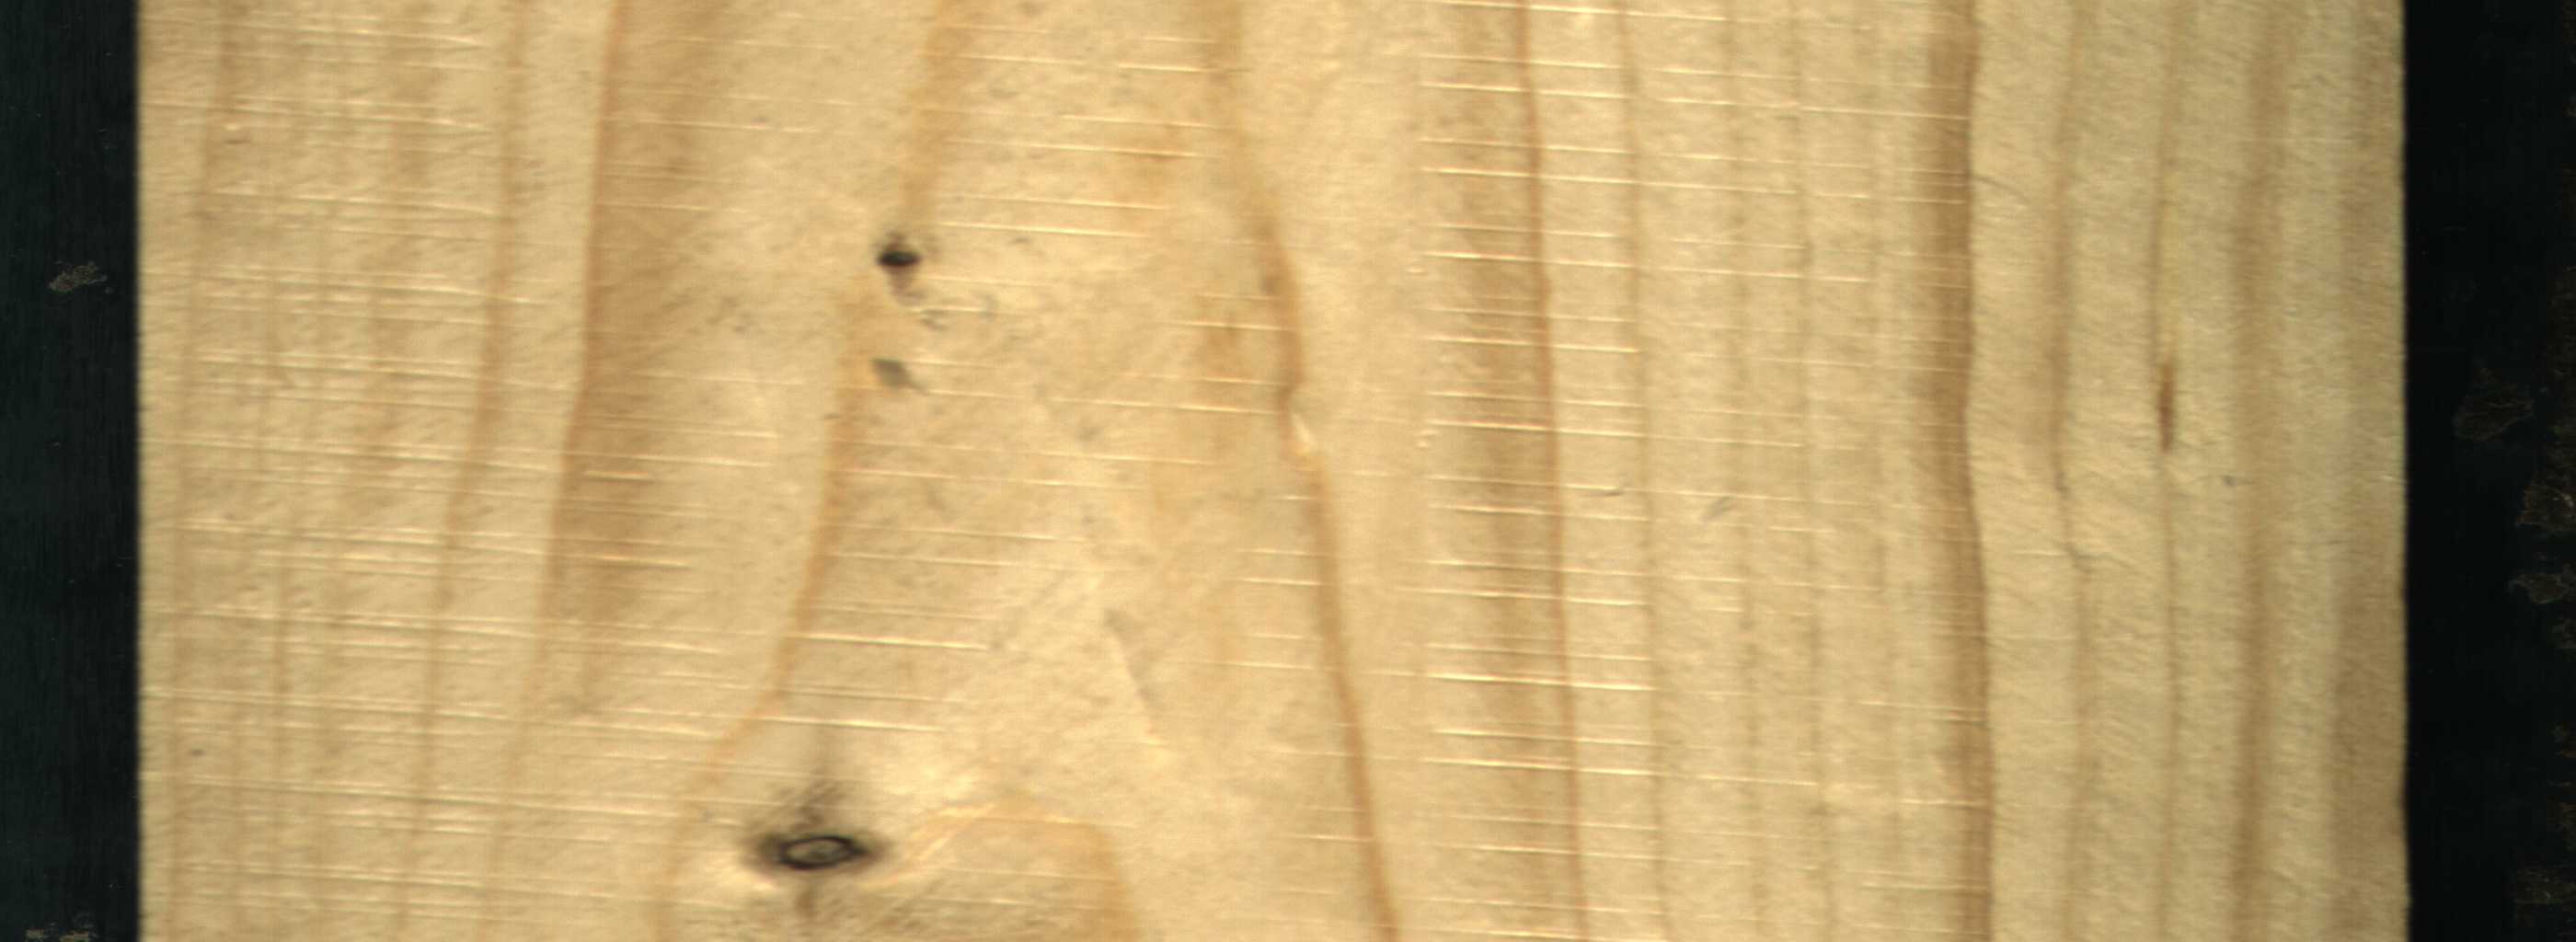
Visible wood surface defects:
resin
Dead_Knot
Dead_Knot